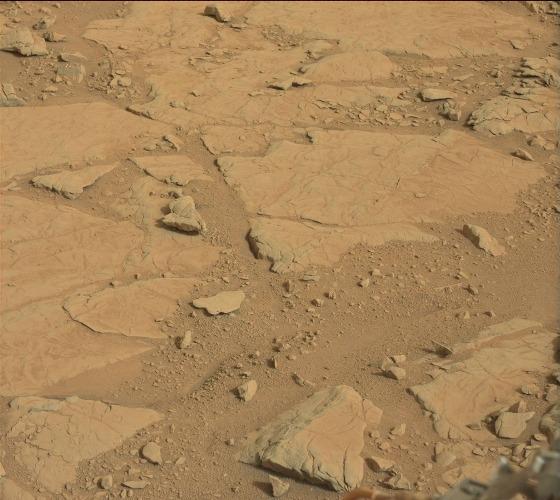
Terrain classes present: Background, Bedrock, Gravel / Sand / Soil, Rock, Shadow